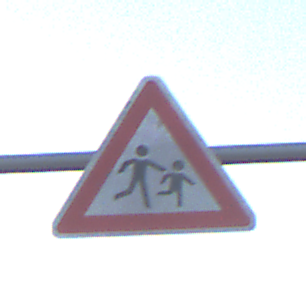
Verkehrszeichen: KinderLinks
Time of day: SunriseSunset
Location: Outdoor (Nature)
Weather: Clear
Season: NotSpecified
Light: Natural